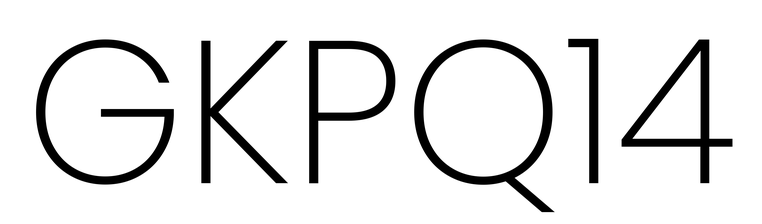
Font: Poppins-ExtraLight